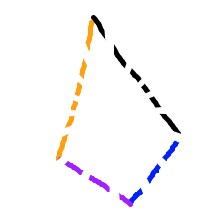
Shape: kite